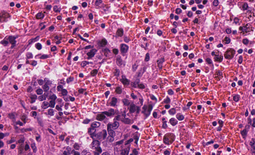
Tumor epithelial tissue: yes
Tumor-associated stroma tissue: yes
Normal tissue: no